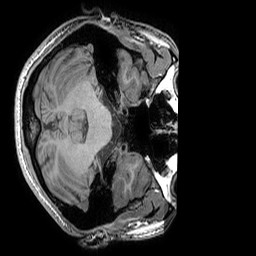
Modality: T1w
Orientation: axial
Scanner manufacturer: ge
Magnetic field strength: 3 T
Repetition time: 0.008156 s
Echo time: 0.00318 s